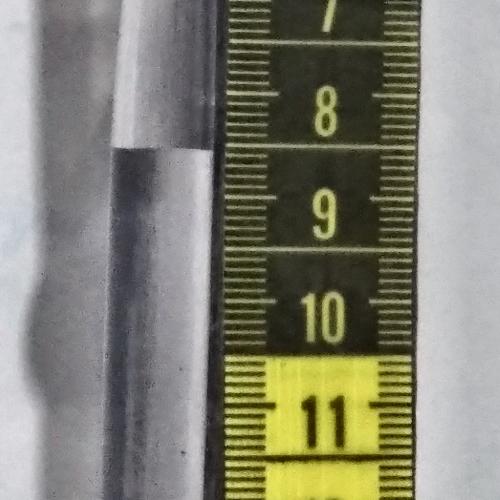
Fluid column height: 8.1 cm